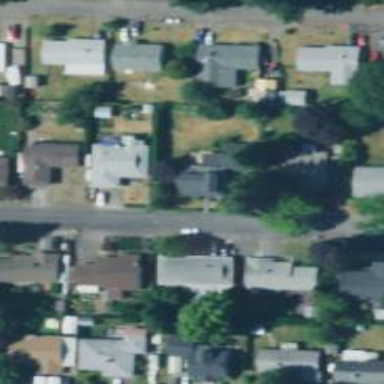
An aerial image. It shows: Residential road with sidewalk on the left side.